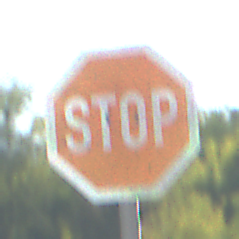
Verkehrszeichen: Stop
Umgebung: Outdoor, Nature
Tageszeit: Midday
Wetter: Clear
Licht: Natural
Jahreszeit: Summer
Kontrast: HighContrast